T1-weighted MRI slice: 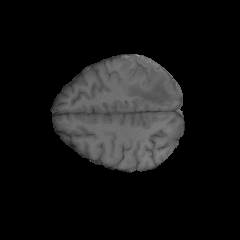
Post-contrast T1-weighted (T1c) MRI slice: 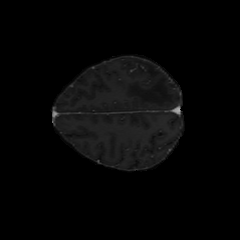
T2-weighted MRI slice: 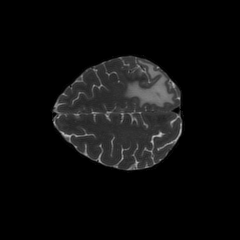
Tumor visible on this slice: yes